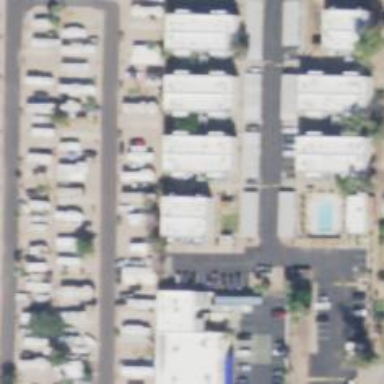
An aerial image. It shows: Mobile residential area.